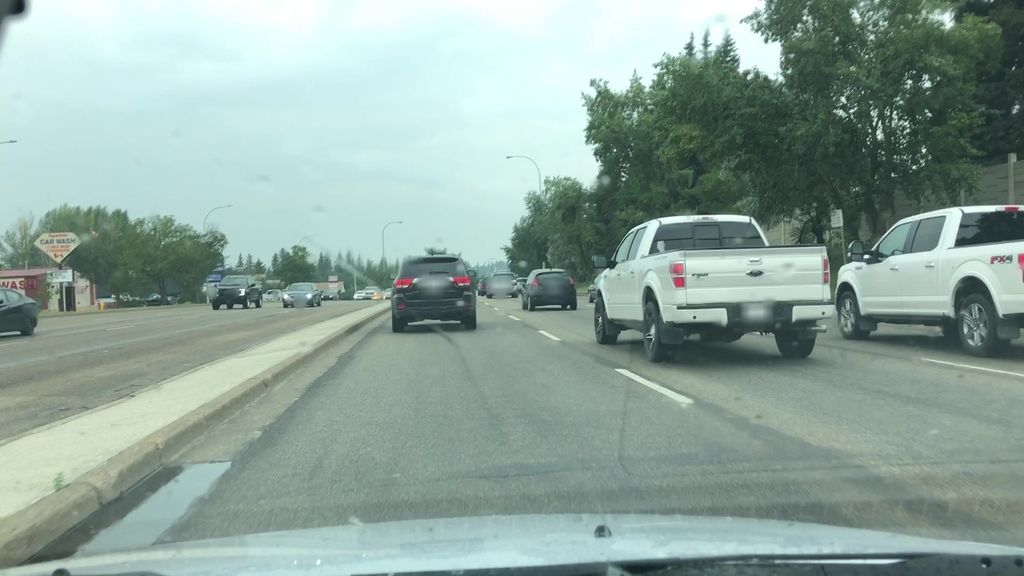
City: edmonton